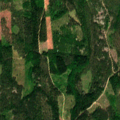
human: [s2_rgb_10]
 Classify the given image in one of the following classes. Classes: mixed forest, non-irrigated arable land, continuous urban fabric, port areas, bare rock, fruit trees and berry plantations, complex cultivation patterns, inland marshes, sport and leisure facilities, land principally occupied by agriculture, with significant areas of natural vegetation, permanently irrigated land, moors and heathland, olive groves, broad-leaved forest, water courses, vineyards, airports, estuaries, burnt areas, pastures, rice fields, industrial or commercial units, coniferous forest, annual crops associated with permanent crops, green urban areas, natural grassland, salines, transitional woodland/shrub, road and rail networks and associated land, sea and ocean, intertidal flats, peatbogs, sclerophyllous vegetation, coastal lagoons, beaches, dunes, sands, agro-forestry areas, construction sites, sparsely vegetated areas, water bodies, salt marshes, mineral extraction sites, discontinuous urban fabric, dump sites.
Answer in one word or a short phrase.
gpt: coniferous forest, mixed forest, water bodies